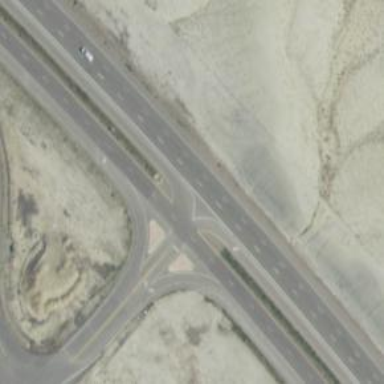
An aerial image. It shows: Trunk link highway with asphalt surface.